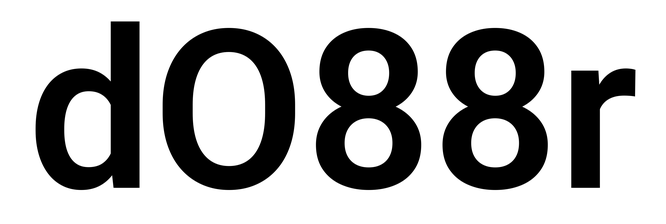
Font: Roboto_SemiBold